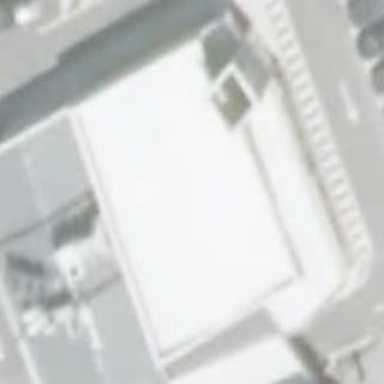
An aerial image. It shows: Restaurant in building.